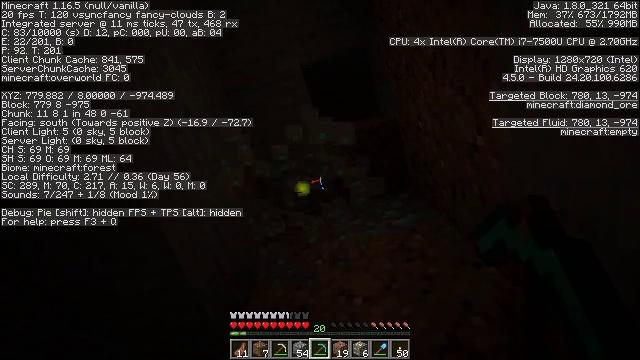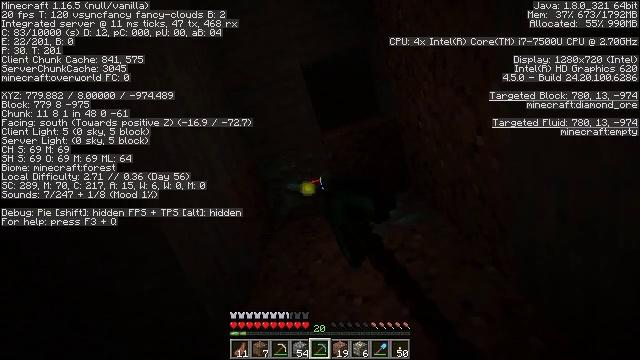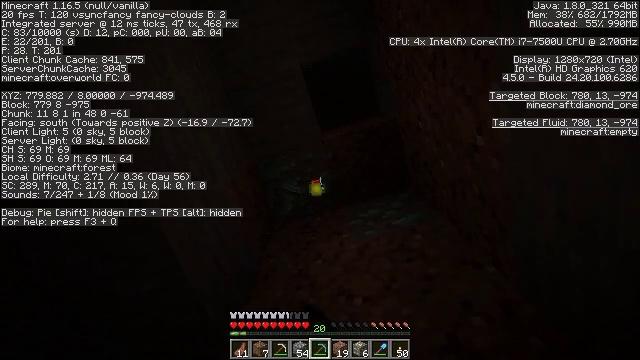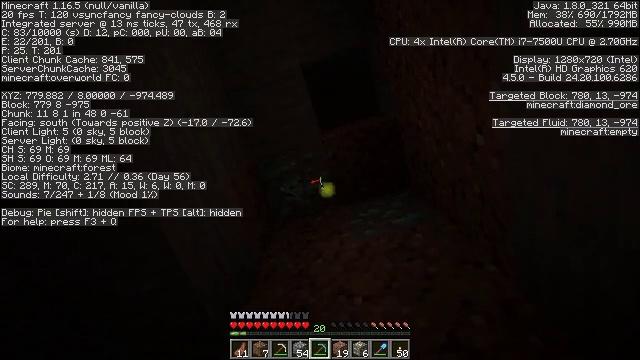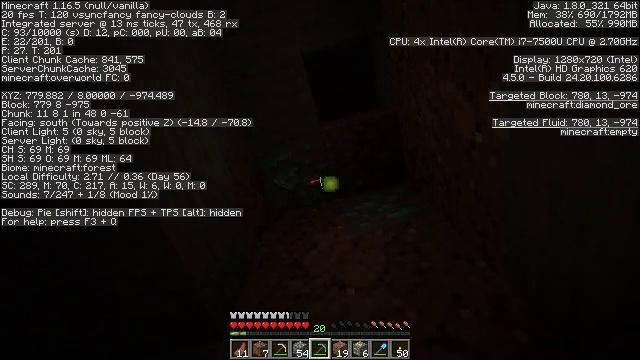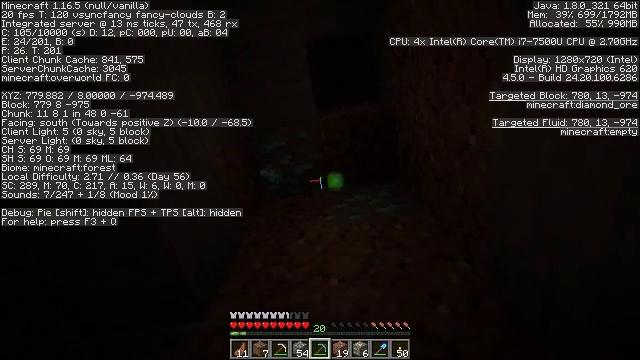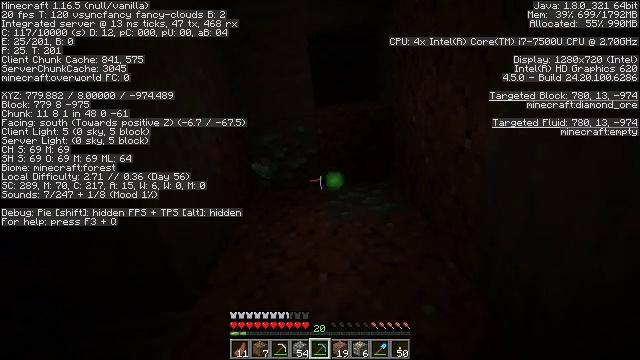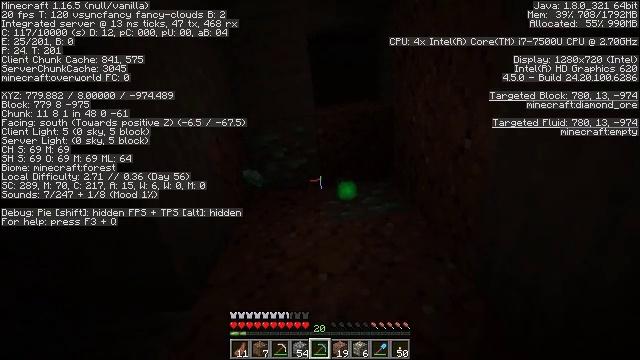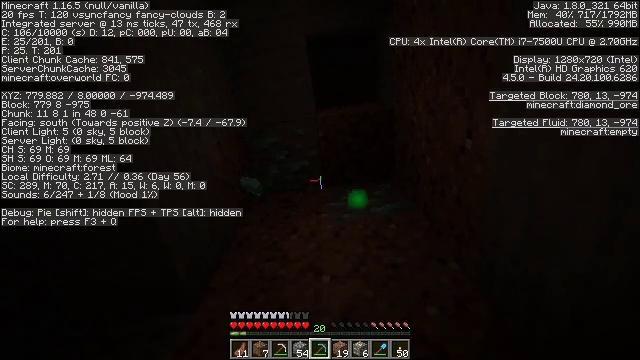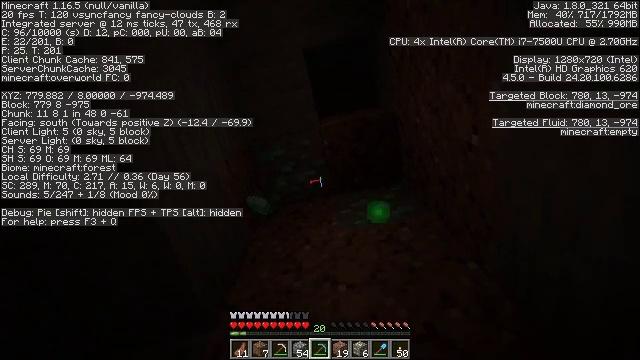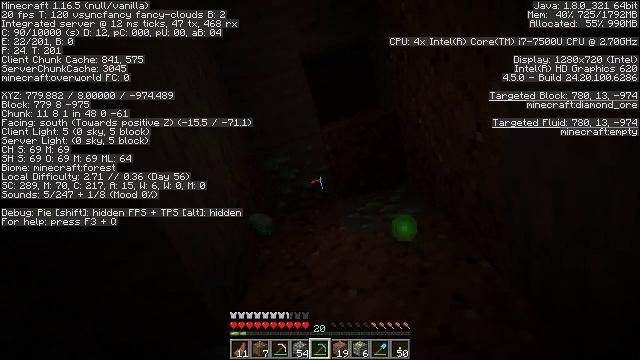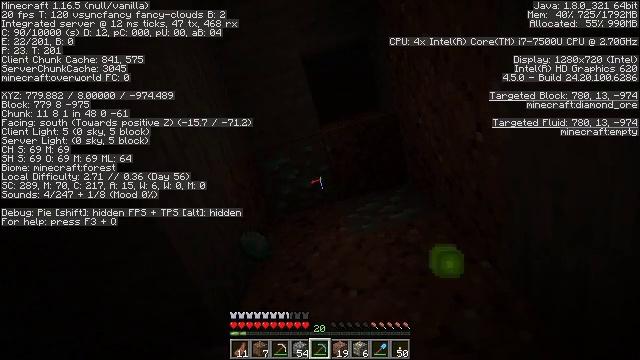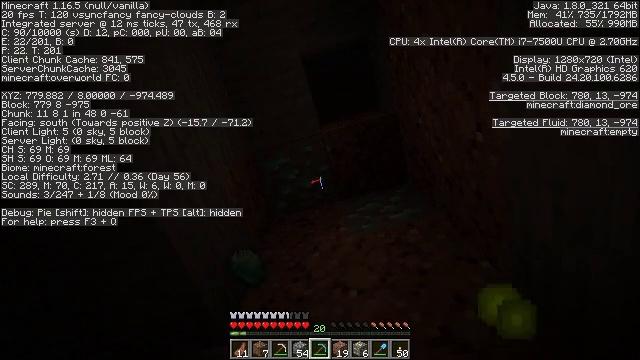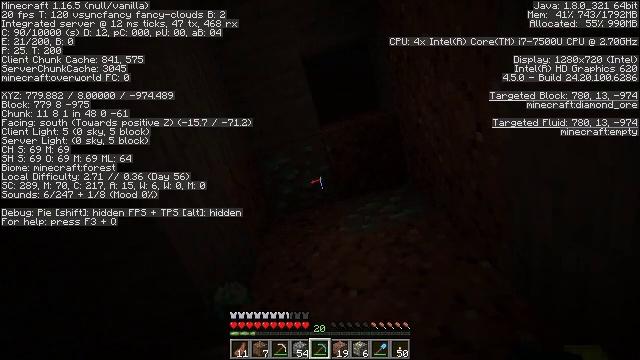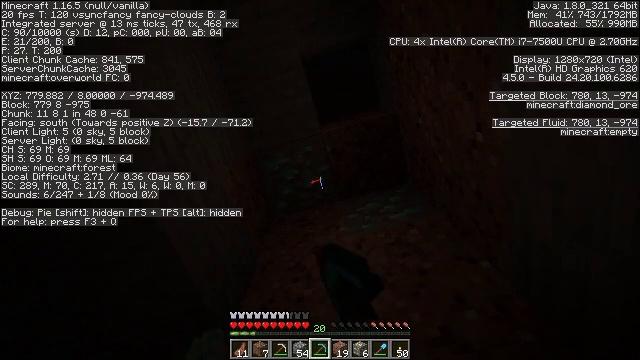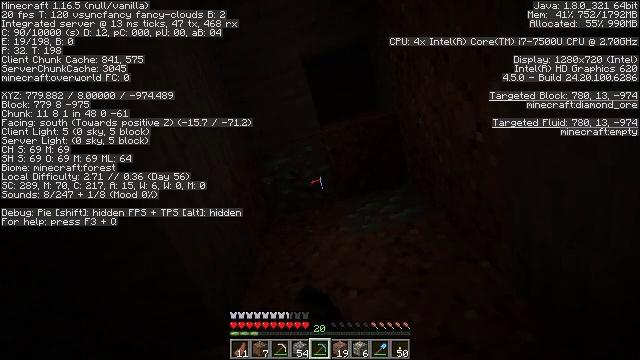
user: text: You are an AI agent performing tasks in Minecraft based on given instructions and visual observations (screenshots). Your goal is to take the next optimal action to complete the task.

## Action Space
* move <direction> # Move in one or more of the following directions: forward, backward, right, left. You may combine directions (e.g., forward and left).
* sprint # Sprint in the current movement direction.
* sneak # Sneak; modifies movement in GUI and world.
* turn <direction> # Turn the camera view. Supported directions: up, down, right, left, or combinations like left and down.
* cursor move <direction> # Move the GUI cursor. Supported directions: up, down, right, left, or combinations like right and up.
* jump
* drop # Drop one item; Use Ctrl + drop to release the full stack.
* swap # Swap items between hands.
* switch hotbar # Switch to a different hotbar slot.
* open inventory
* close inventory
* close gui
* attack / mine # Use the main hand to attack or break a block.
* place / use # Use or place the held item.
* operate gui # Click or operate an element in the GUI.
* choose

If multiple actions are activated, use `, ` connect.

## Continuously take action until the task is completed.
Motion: motion action
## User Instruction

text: Mine the diamond ore underground.
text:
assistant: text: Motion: attack / mine
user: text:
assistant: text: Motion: no_op
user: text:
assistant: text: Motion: no_op
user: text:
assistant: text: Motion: turn right and down
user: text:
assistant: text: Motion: turn right and down
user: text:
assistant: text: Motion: turn right and down
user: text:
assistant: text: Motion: no_op
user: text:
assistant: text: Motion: no_op
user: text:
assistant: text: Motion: turn left and up
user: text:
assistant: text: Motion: turn left and up
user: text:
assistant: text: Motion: no_op
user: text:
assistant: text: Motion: no_op
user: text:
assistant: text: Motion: attack / mine
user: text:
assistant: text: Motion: attack / mine
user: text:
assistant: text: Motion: attack / mine
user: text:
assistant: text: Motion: attack / mine
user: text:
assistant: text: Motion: attack / mine
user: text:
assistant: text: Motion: attack / mine
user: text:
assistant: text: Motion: attack / mine
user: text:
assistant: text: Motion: attack / mine
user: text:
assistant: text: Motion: attack / mine
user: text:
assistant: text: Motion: attack / mine
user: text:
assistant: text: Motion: attack / mine
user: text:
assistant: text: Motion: attack / mine
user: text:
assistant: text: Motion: attack / mine
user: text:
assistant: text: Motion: attack / mine
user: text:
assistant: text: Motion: attack / mine
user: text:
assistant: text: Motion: attack / mine
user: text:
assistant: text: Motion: attack / mine
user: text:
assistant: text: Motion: attack / mine